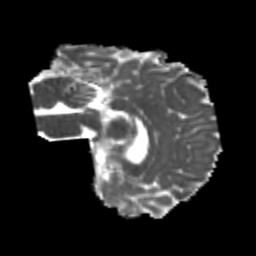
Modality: MD
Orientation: sagittal
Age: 22
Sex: male
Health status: healthy
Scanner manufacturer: philips
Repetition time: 7.388 s
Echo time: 0.08599 s